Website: home-depot
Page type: customer-info-address
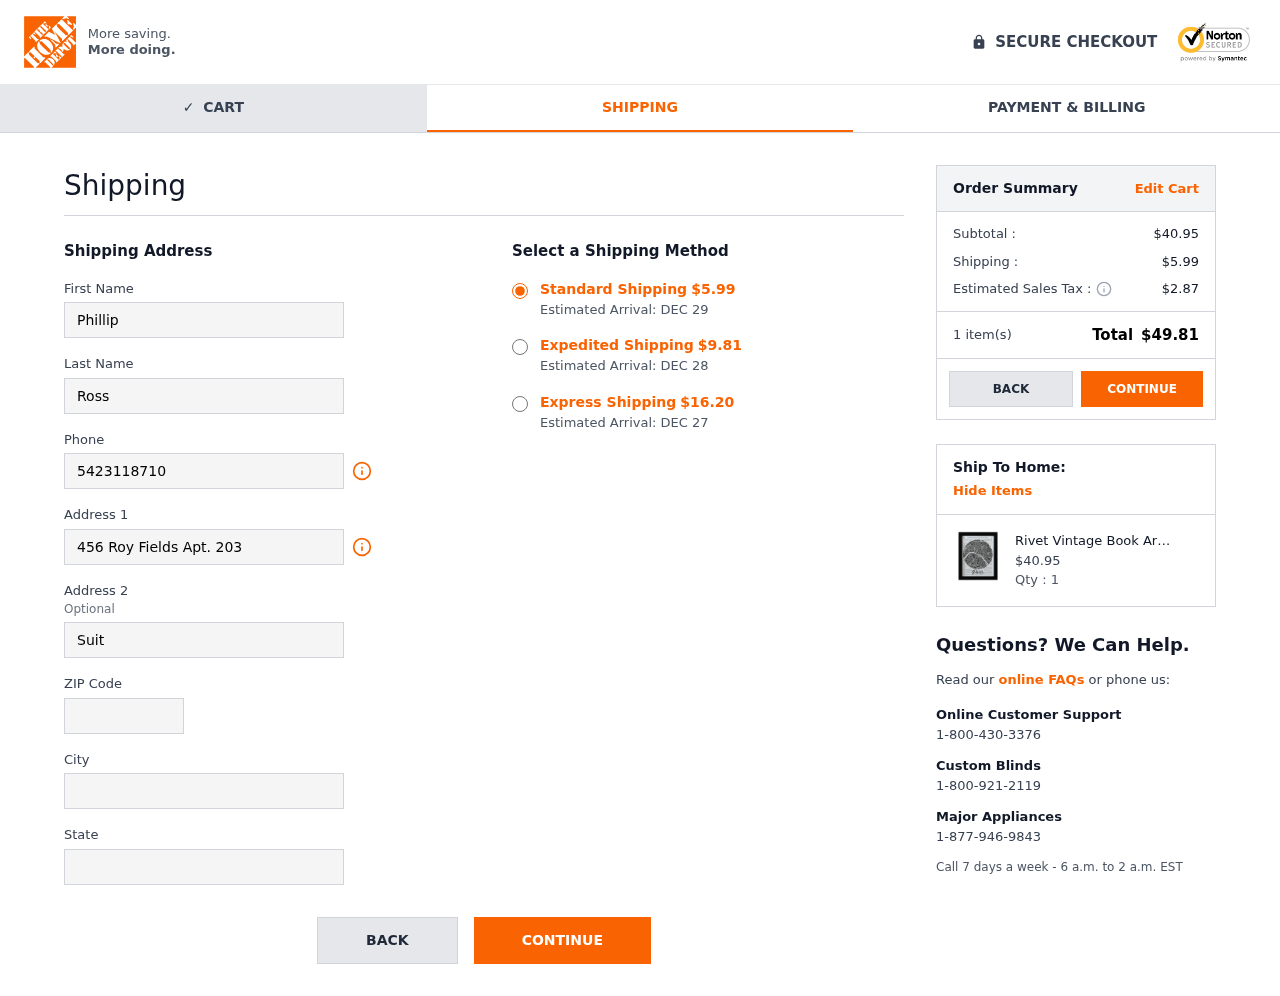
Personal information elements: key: PII_CITY
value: South Gabrielle
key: PII_FIRSTNAME
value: Phillip
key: PII_LASTNAME
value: Ross
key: PII_PHONE
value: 5423118710
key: PII_POSTCODE
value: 92674
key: PII_STATE
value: Rhode Island
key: PII_STREET
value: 456 Roy Fields Apt. 203
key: PII_STREET2
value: Suite 249
Product elements: key: PRODUCT1_NAME
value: Rivet Vintage Book Art Paris 11 x 14, Black Frame-P
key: PRODUCT1_PRICE
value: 40.95
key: PRODUCT1_QUANTITY
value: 1
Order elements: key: ORDER_SHIPPING_COST
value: $5.99
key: ORDER_DELIVERY_DATE
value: Estimated Arrival: DEC 29
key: ORDER_SHIPPING_COST_EXPEDITED
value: $9.81
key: ORDER_DELIVERY_DATE_EXPEDITED
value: Estimated Arrival: DEC 28
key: ORDER_SHIPPING_COST_EXPRESS
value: $16.20
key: ORDER_DELIVERY_DATE_EXPRESS
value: Estimated Arrival: DEC 27
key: ORDER_SUBTOTAL
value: $40.95
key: ORDER_TAX
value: $2.87
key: ORDER_NUM_ITEMS
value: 1 item(s)
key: ORDER_TOTAL
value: $49.81